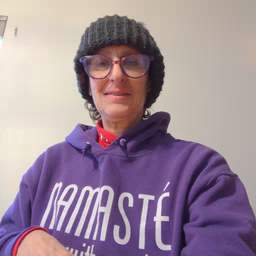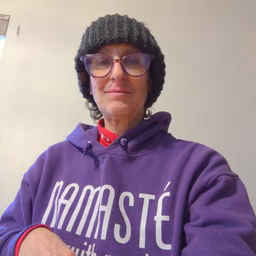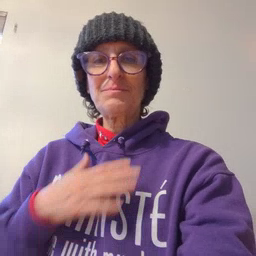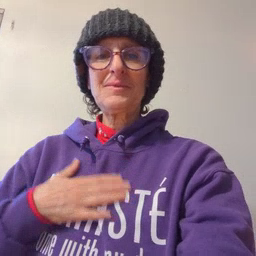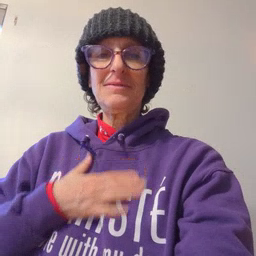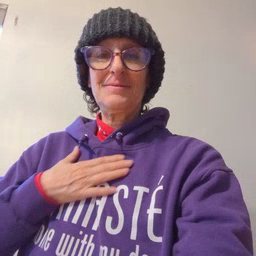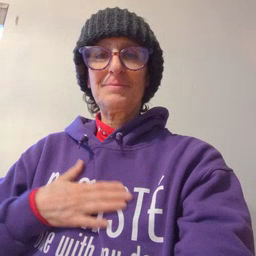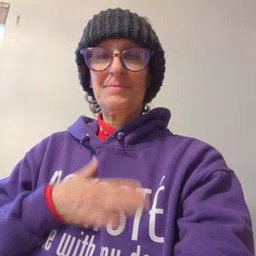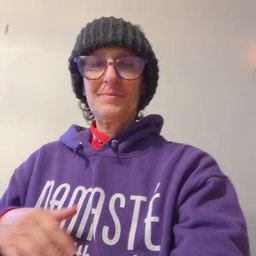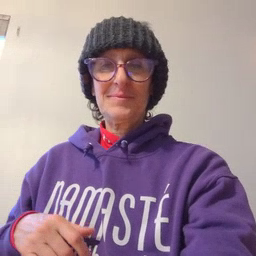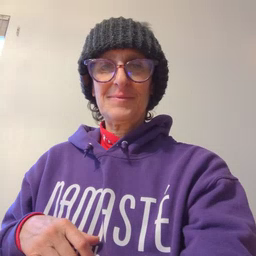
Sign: please